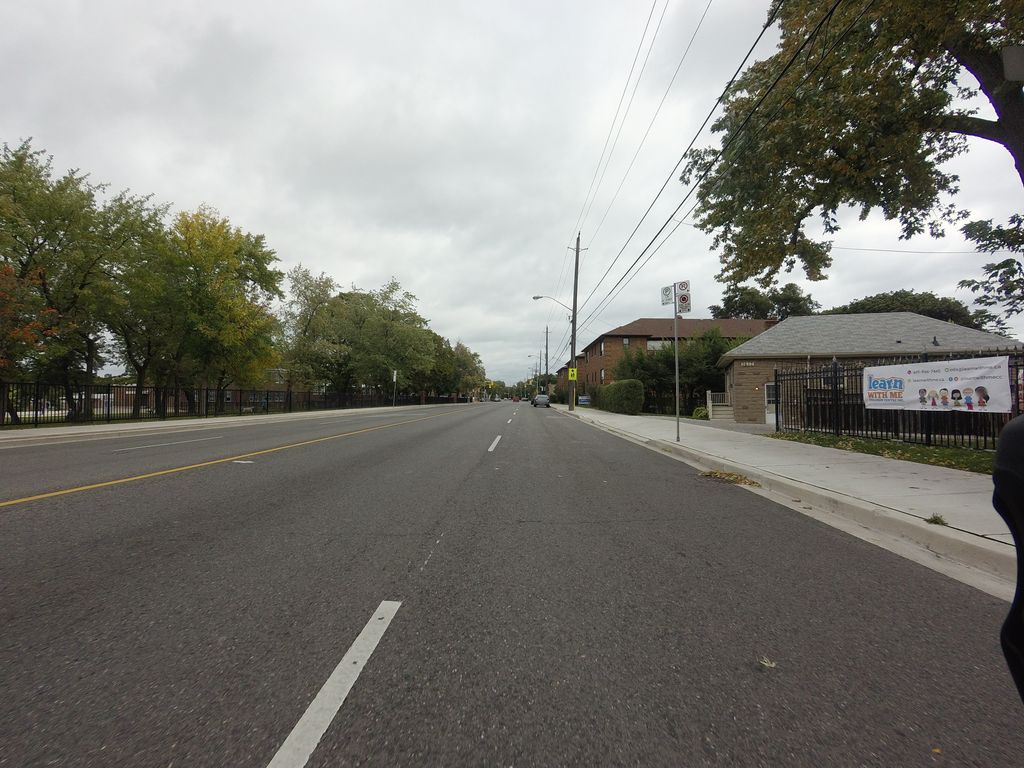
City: toronto